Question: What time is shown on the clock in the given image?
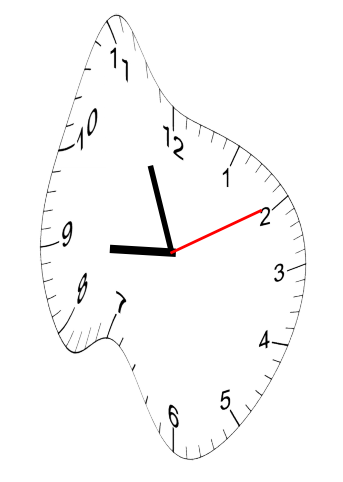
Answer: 08:56:10